Question:
I try to add more children for Container view but prevent me and only make one segue.
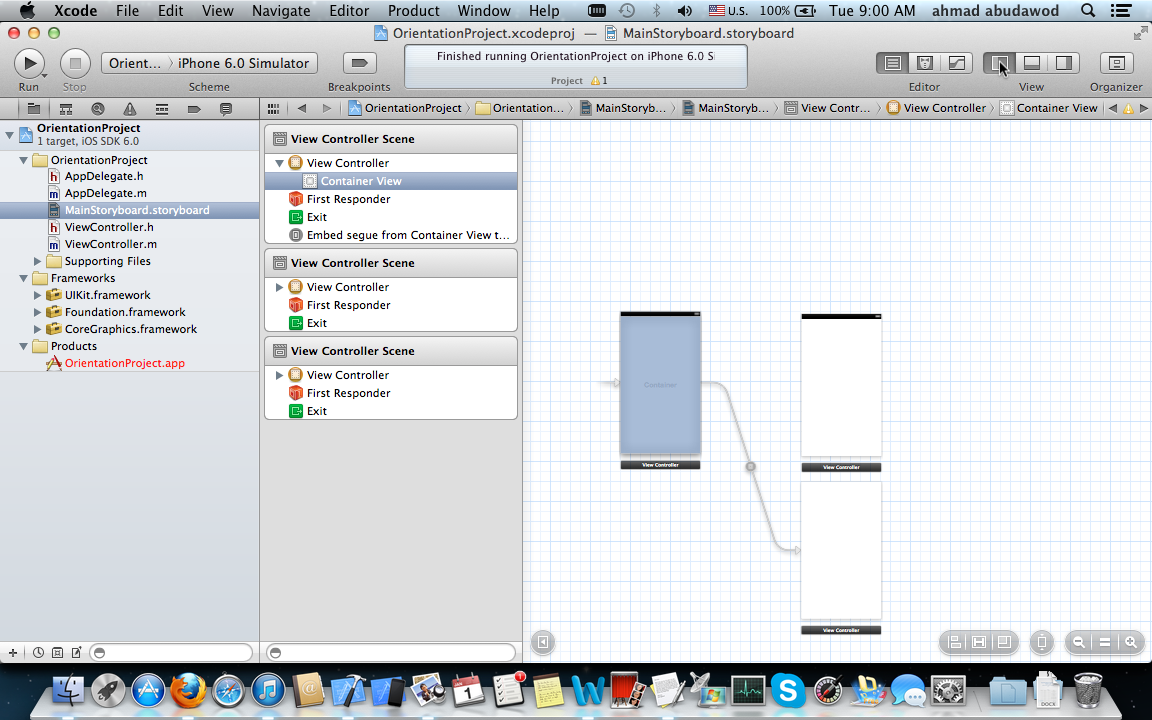
Answer: Make the connections from the view controller instead from a subview.